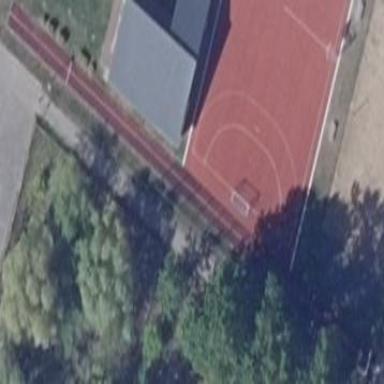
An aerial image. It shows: Athletic track located in leisure land area.